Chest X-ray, AP view. Patient: 15 years old, sex M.
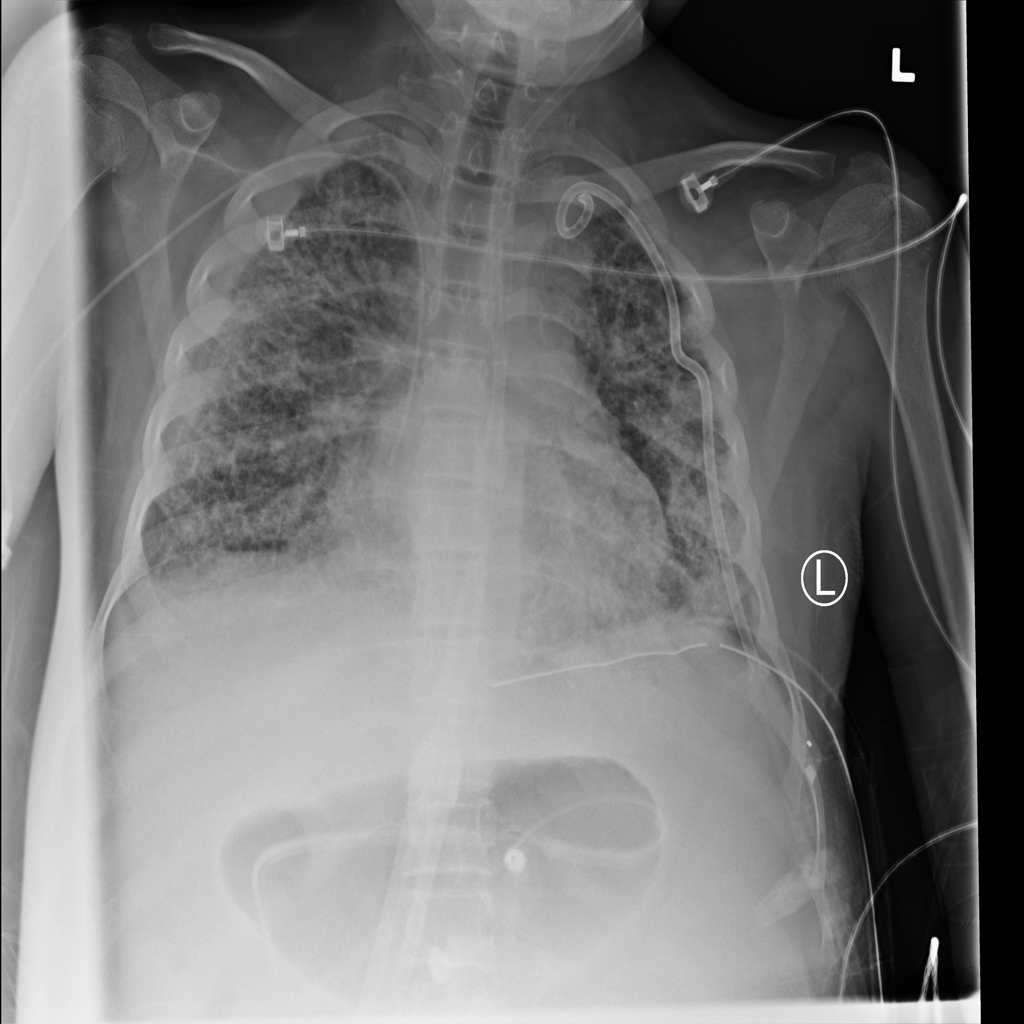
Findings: Pneumothorax